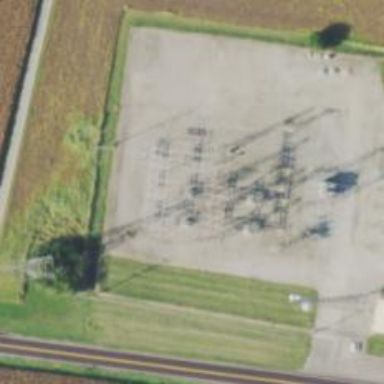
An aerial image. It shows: Switch for power supply.